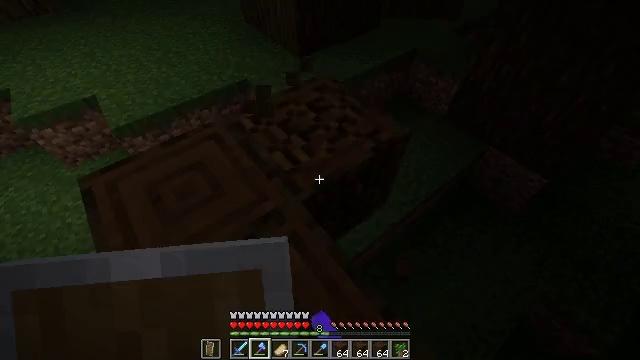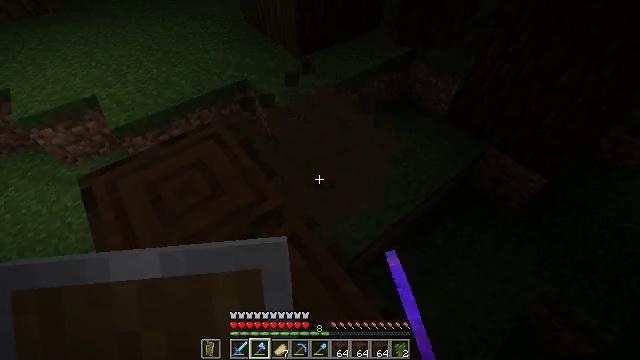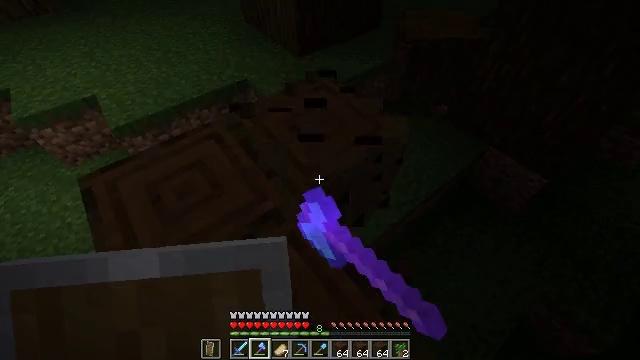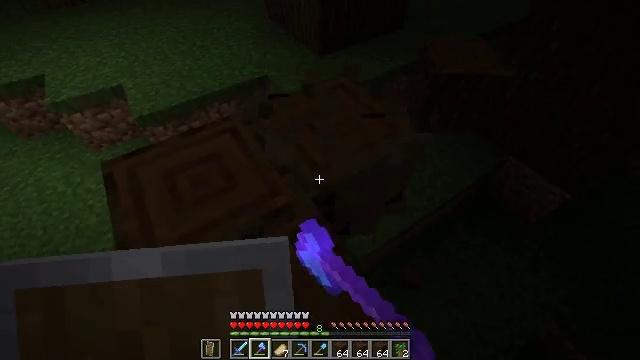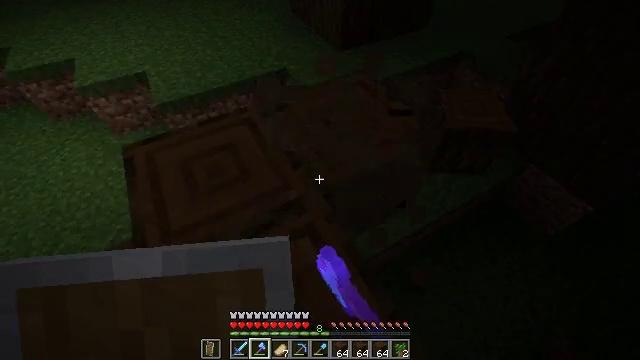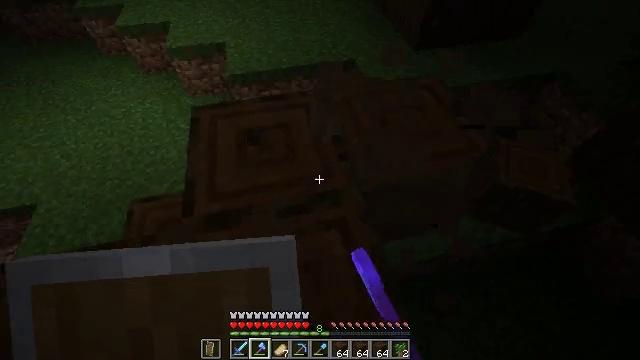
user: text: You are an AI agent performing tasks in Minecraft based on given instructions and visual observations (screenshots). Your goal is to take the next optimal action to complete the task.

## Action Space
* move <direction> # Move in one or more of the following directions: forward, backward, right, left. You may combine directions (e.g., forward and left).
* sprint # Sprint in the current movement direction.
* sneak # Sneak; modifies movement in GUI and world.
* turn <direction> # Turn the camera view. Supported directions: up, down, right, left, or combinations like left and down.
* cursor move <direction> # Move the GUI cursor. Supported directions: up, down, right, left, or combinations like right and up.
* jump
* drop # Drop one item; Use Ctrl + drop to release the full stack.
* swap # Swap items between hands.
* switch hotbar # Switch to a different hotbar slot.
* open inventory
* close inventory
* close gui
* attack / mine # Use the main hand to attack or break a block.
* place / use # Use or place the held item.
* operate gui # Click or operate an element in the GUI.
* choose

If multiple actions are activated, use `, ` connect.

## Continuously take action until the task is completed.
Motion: motion action
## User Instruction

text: Mine the stripped dark oak log.
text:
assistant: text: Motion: sneak, attack / mine
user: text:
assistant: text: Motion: sneak, attack / mine
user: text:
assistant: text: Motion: sneak, turn left, attack / mine
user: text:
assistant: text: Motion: sneak, turn left, attack / mine
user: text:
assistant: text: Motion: sneak, turn left and down, attack / mine
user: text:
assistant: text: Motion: sneak, attack / mine